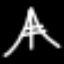
Label: The Eiffel Tower